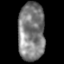
Tissue: lung
Cell type: Endothelial cells
Senescence score: 0.2371
Nuclear area (px): 1518
Mean DAPI intensity: 127.225